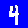
Digit: 4